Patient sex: F
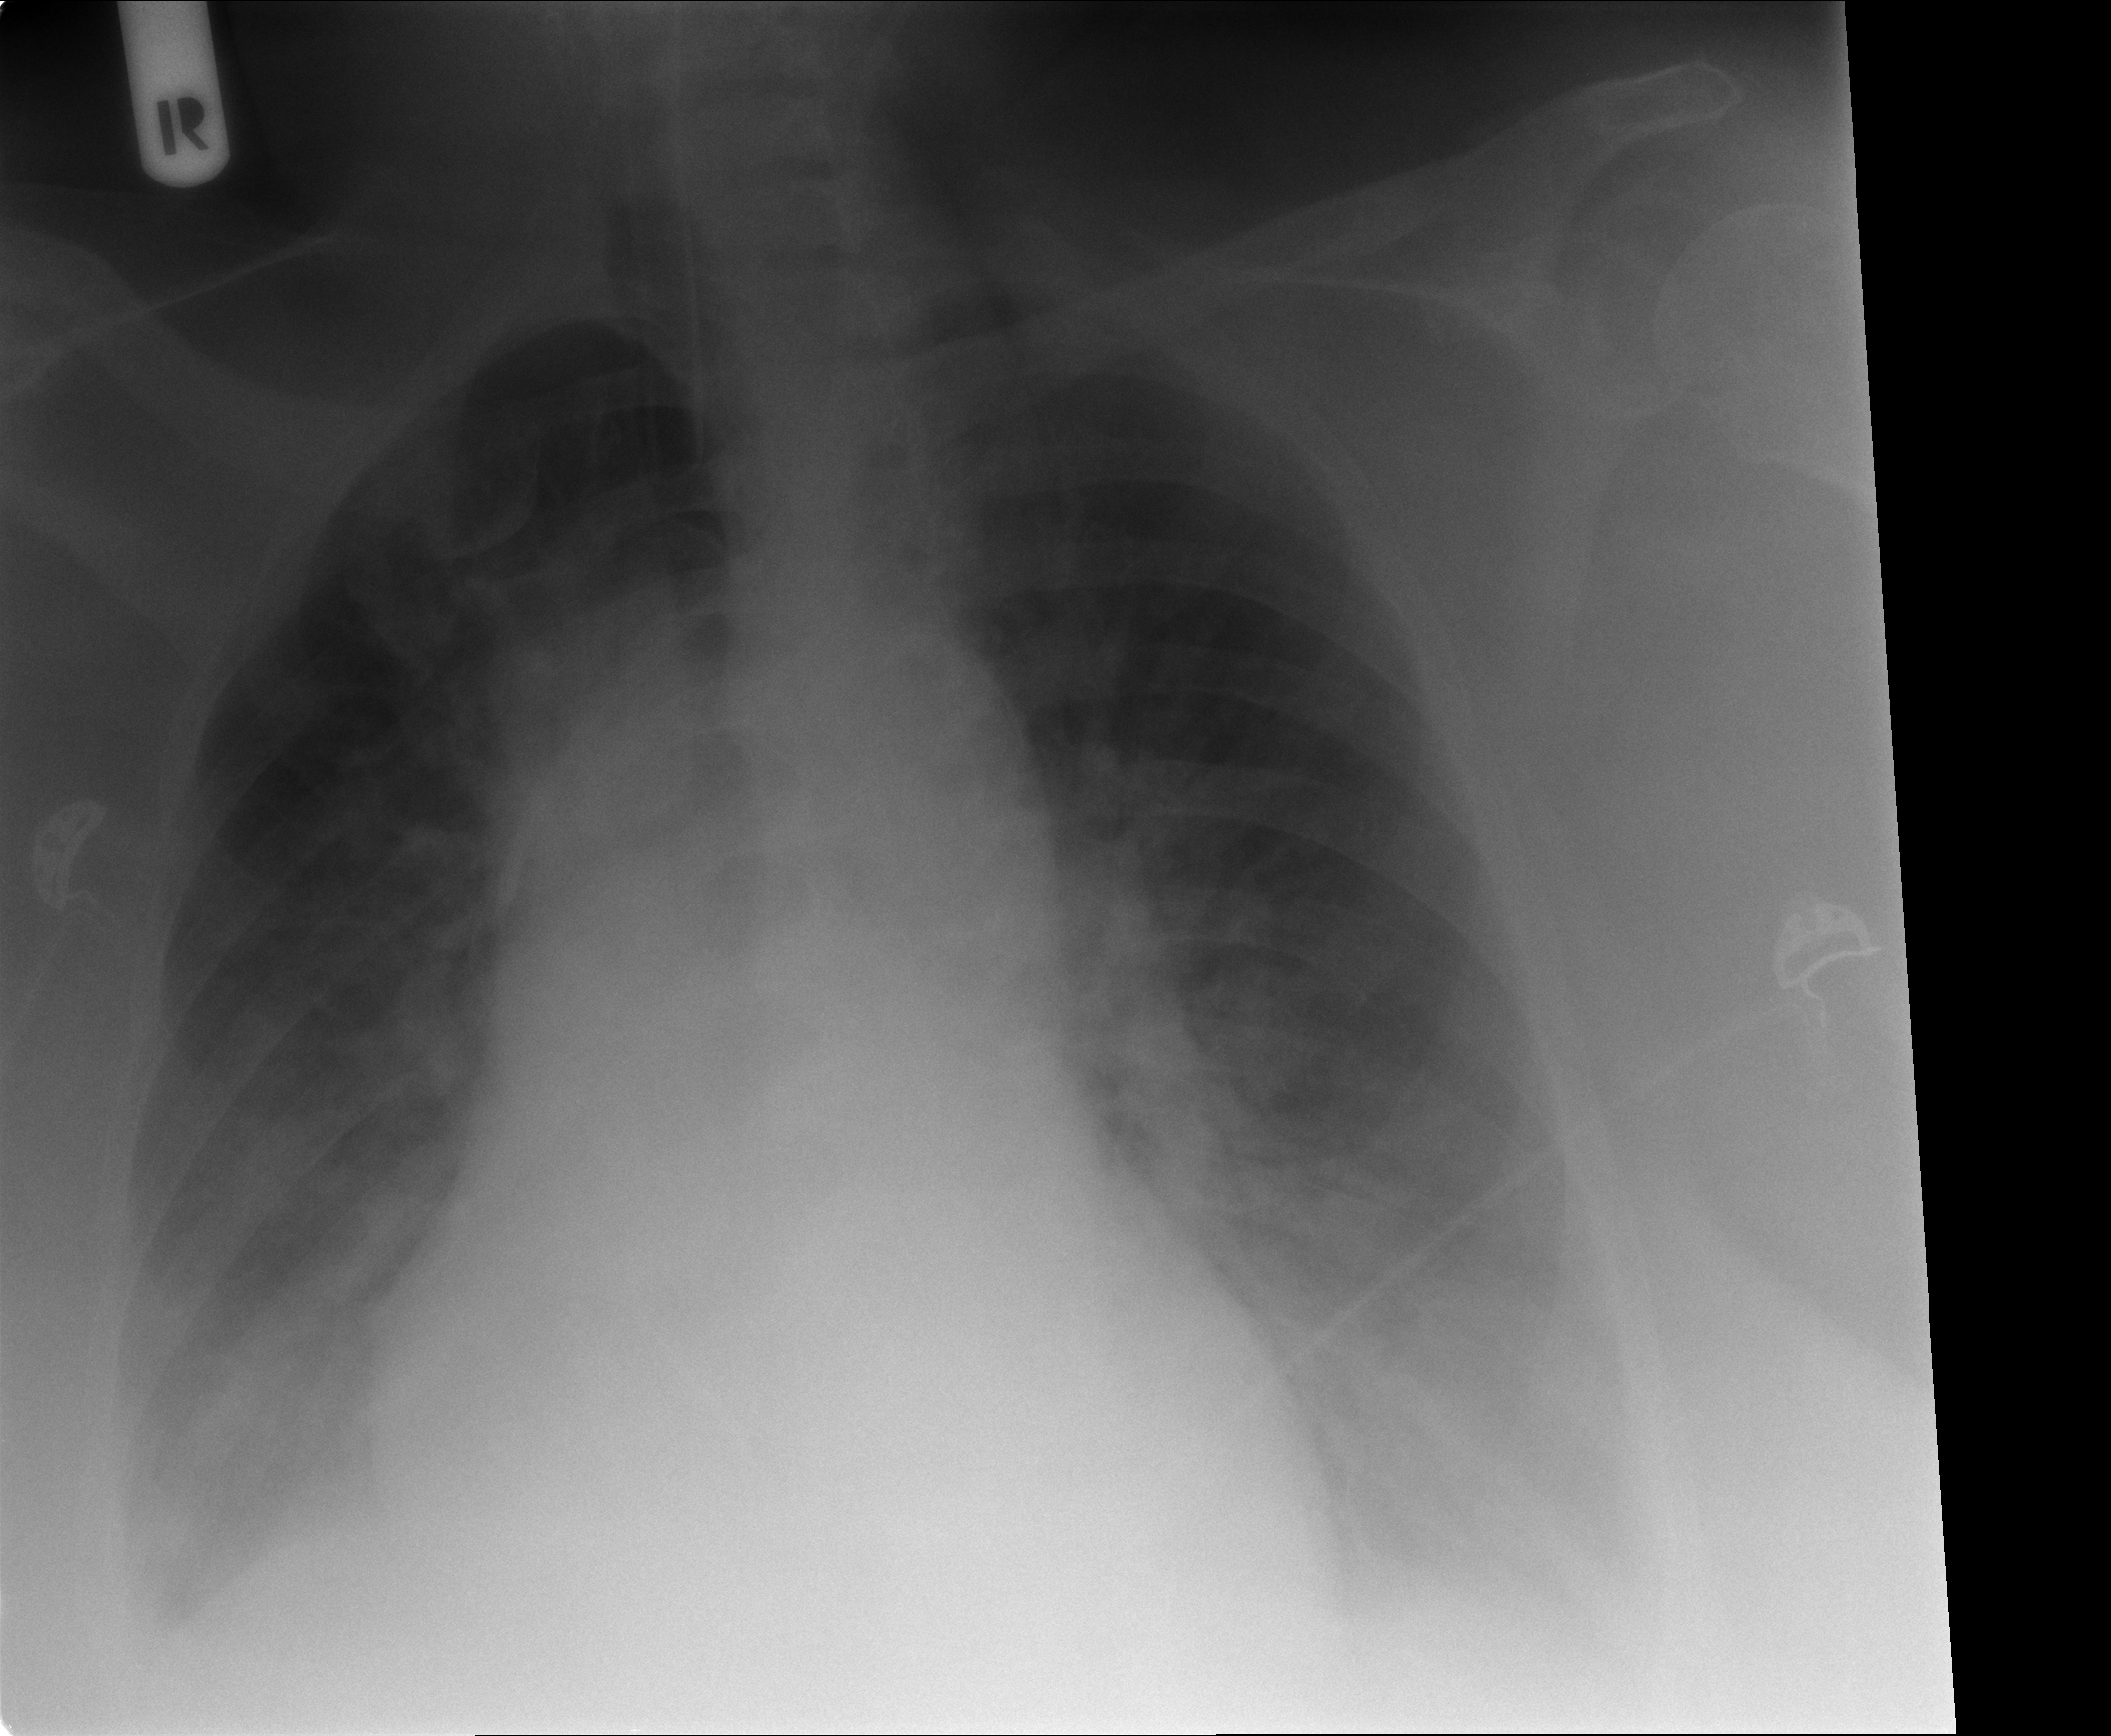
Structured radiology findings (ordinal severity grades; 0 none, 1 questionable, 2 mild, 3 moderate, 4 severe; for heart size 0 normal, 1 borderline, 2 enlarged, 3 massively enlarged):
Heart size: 0
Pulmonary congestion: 2
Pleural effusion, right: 0
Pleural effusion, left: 3
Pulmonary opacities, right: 0
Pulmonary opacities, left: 0
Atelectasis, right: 3
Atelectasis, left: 3